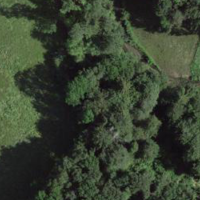
EUNIS habitat code: 41
Species observed at this site:
Dryocopus martius
Sturnus vulgaris
Cuculus canorus